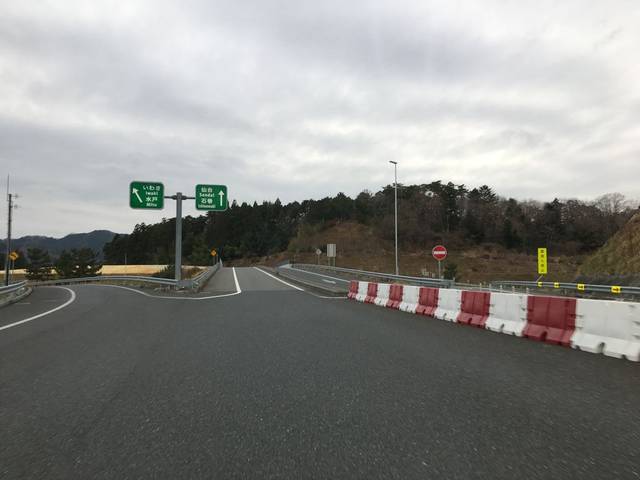
Region: Japan
Coordinates: 37.783, 140.896